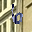
Label: 6